【题型】证明题　【知识点】立体几何　【难度】easy
如图所示，四边形 $A_1B_1C_1D_1$ 是正方形 $ABCD$ 在平面 $\alpha$ 上的投影 ($AA_1 // BB_1 // CC_1 // DD_1$)，请回答下列问题：

% --- 问题 (1) ---
(1) 证明：平面 $A_1ABB_1 // $ 平面 $D_1DCC_1$；

% --- 问题 (2) ---
(2) 若 $A_1D_1 \perp D_1C_1$，且 $AA_1 = 2$，且 $AB = BB_1 = A_1B_1 = 1$。
\quad (I) 证明：$A_1D_1 \perp $ 平面 $D_1DCC_1$；
\quad (II) 试求 $ABCD-A_1B_1C_1D_1$ 的体积。
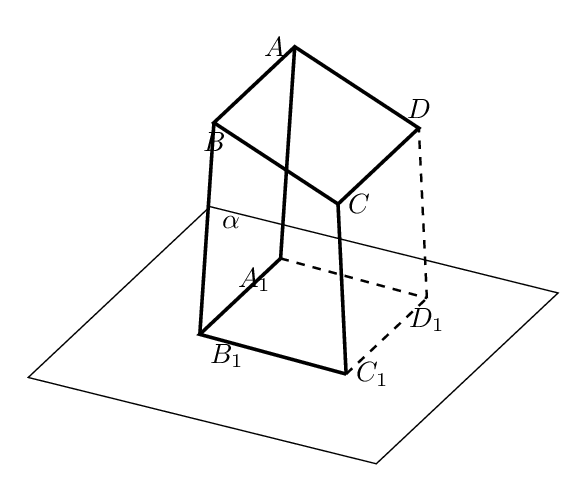
【解答】
% --- 答案与解析 ---
\noindent\textbf{答案：}
(1) 证明过程见解析；(2) (I) 见解析；(II) $\frac{3\sqrt{3}}{4}$

\noindent\textbf{解析：}

\textbf{(1) 证明：}
$\because AA_1 // DD_1$，且 $AB // CD$，$\therefore$ 得到线面平行，进而得到面面平行。
具体步骤如下：
$AA_1 // DD_1$，$AA_1 \not\subset$ 平面 $D_1DCC_1$，$DD_1 \subset$ 平面 $D_1DCC_1$，
$\therefore AA_1 // $ 平面 $D_1DCC_1$。
同理 $AB // $ 平面 $D_1DCC_1$。
又 $AA_1 \cap AB = A$，$AA_1, AB \subset$ 平面 $A_1ABB_1$，
$\therefore$ 平面 $A_1ABB_1 // $ 平面 $D_1DCC_1$。

\textbf{(2) (I) 证明：}
$\because ABCD$ 为正方形，$\therefore AB \perp CD$。
又 $AB // A_1B_1$，$CD // C_1D_1$，且 $A_1D_1 \perp D_1C_1$，
$\therefore A_1D_1 \perp A_1B_1$。
由 (1) 知平面 $A_1ABB_1 // $ 平面 $D_1DCC_1$，
$\therefore A_1D_1 \perp $ 平面 $D_1DCC_1$。

\textbf{(2) (II) 求体积：}
$ABCD-A_1B_1C_1D_1$ 可视作直四棱柱 $A_1ABB_1-D_1DCC_1$。
其中 $AA_1=2$，$AB=BB_1=A_1B_1=1$，
$\therefore DD_1=2$，$CD=CC_1=C_1D_1=1$，
故四边形 $D_1DCC_1$ 为等腰梯形。

过点 $C, C_1$ 分别作 $CE \perp DD_1$，$C_1F \perp DD_1$ 于点 $E, F$，
$\therefore EF = CC_1 = 1$，$DE = D_1F = \frac{DD_1 - EF}{2} = \frac{1}{2}$。

由勾股定理得 $CE = \sqrt{CD^2 - DE^2} = \frac{\sqrt{3}}{2}$，
故等腰梯形 $D_1DCC_1$ 的面积为
$$S = \frac{(CC_1 + DD_1)}{2} \cdot CE = \frac{(1+2)}{2} \times \frac{\sqrt{3}}{2} = \frac{3\sqrt{3}}{4}$$

又 $BC = AB = 1$，
$\therefore V_{ABCD-A_1B_1C_1D_1} = V_{A_1ABB_1-D_1DCC_1} = S \cdot AB = \frac{3\sqrt{3}}{4} \times 1 = \frac{3\sqrt{3}}{4}$

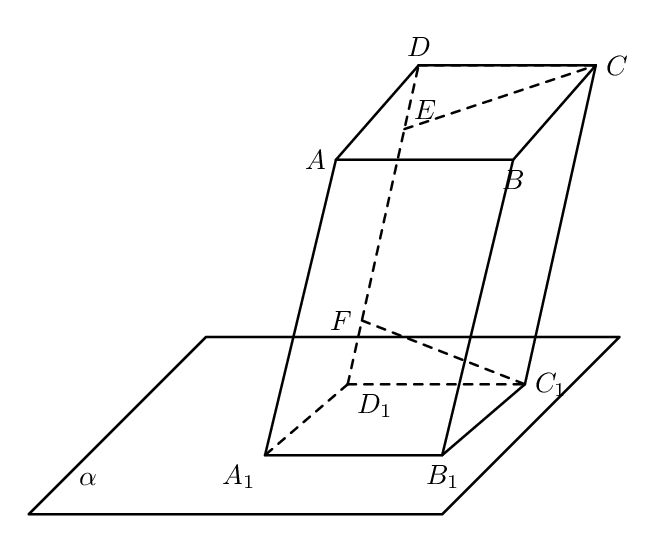